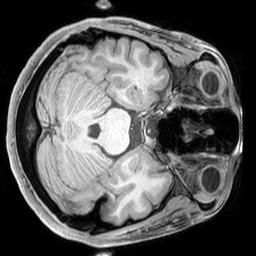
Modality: T1w
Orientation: axial
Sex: female
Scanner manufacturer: siemens
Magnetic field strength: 3 T
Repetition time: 2.3 s
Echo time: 0.00226 s